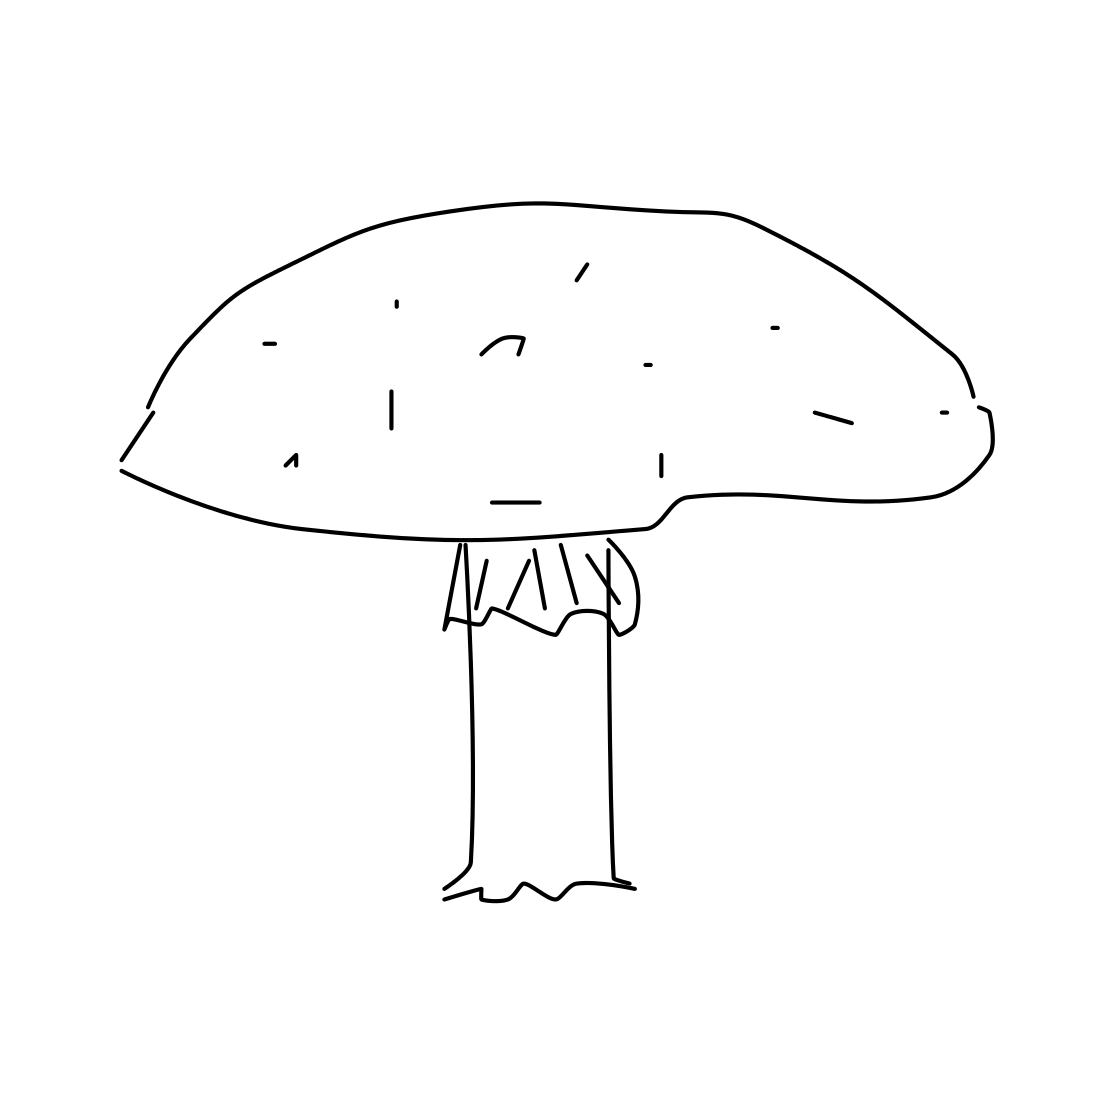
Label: mushroom